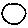
Label: circle